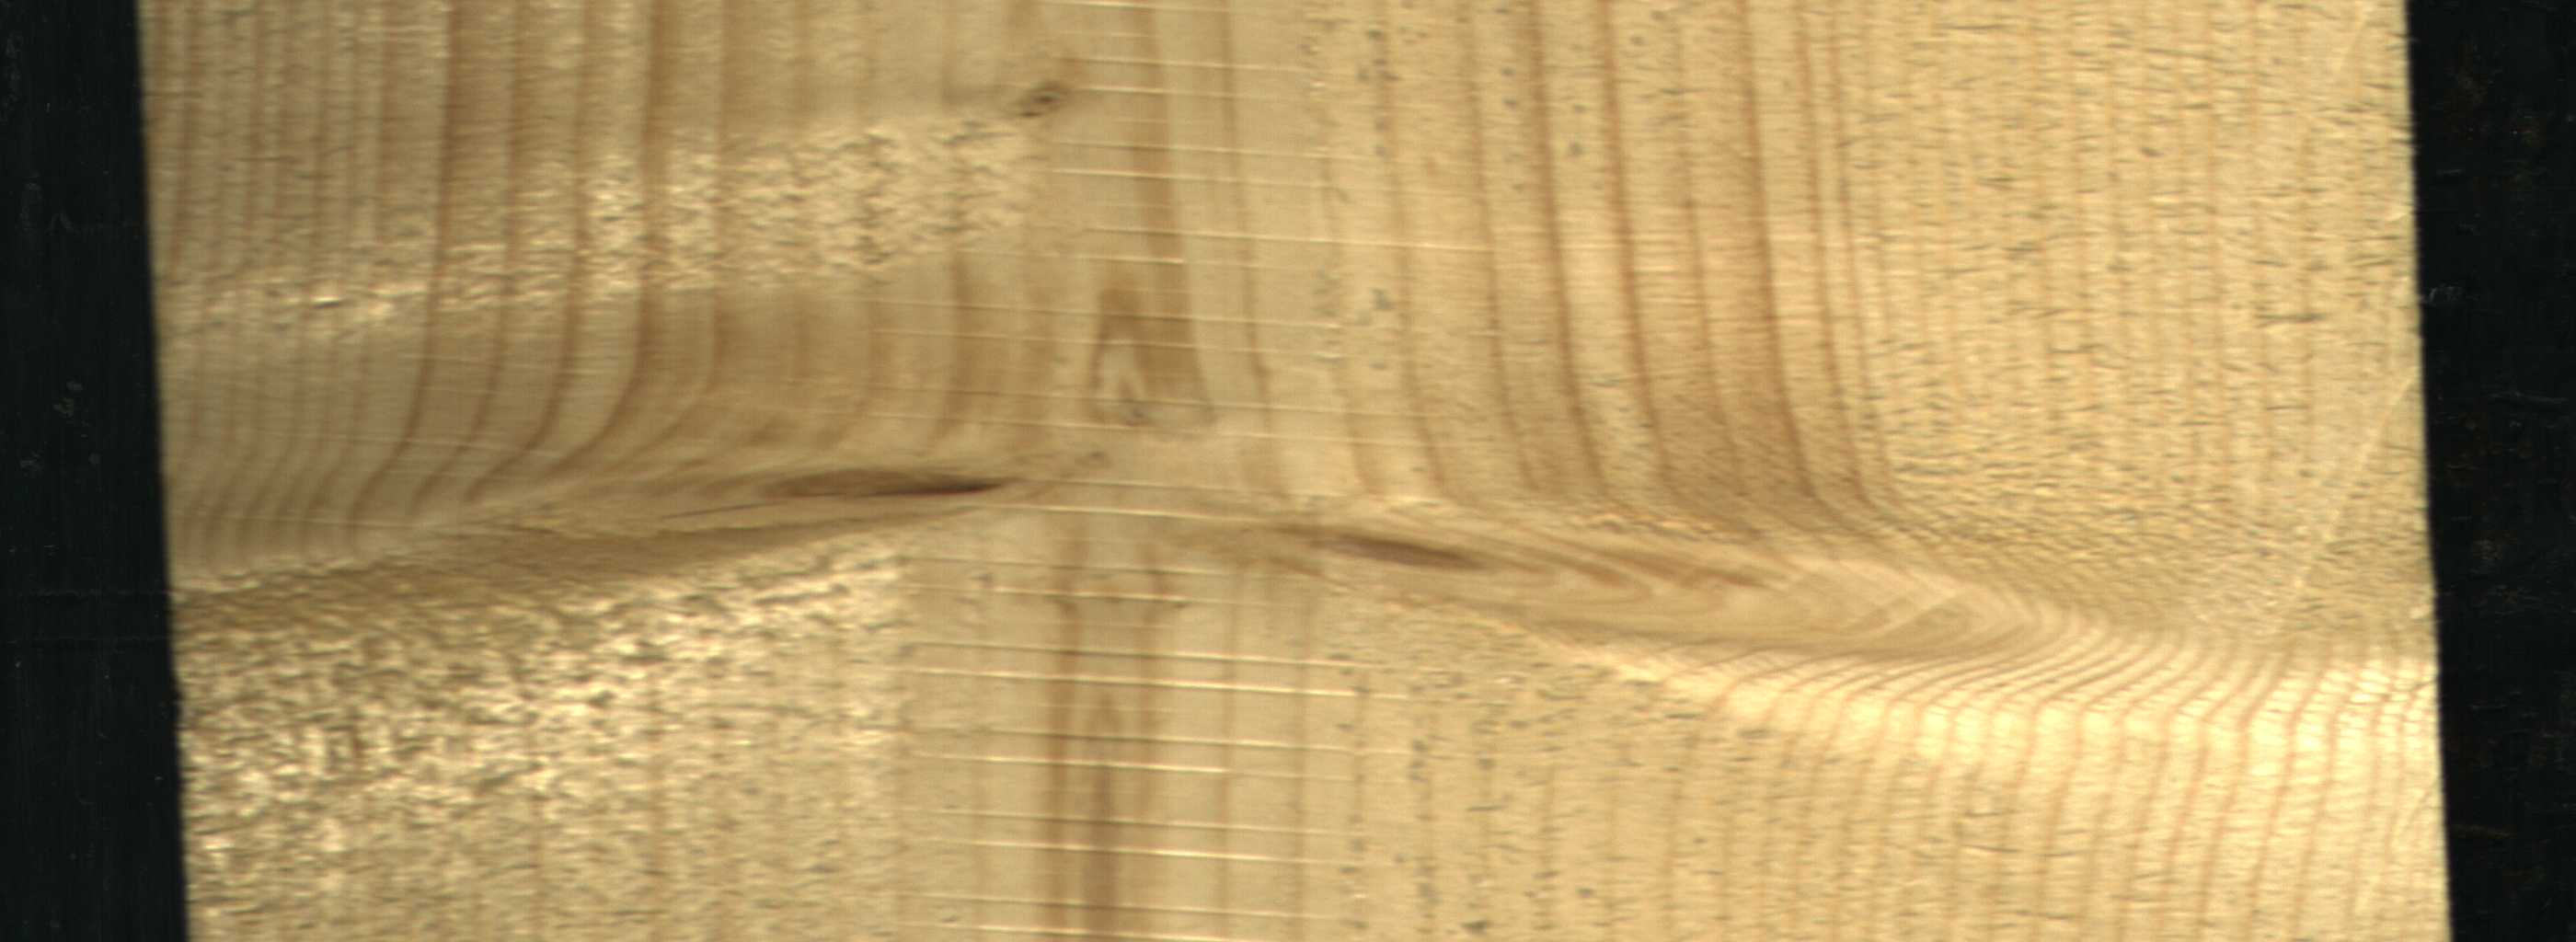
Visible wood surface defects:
Live_Knot
Live_Knot
Live_Knot